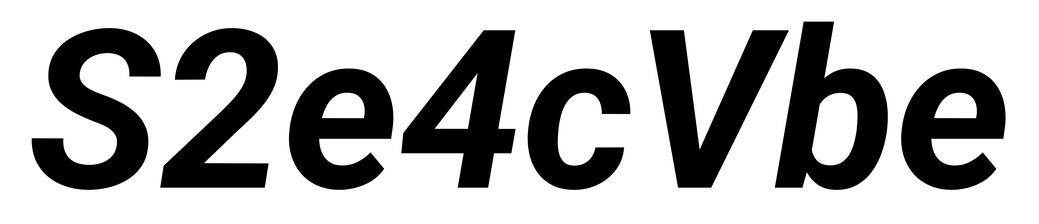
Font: Roboto-Italic_Bold_Italic